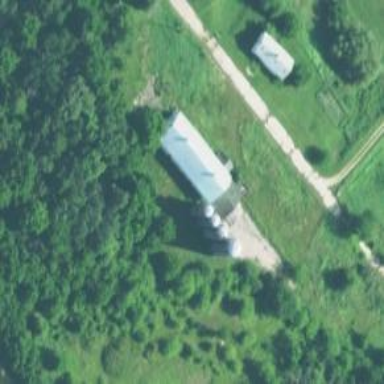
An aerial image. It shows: Silo.